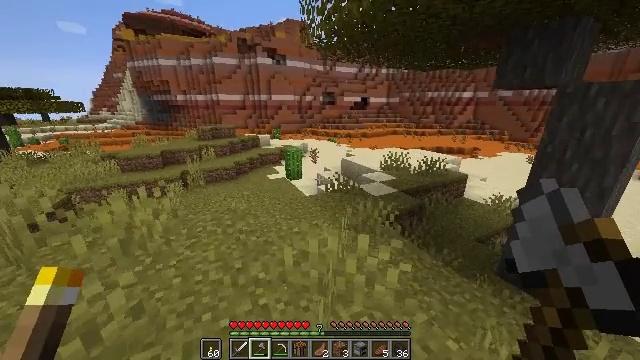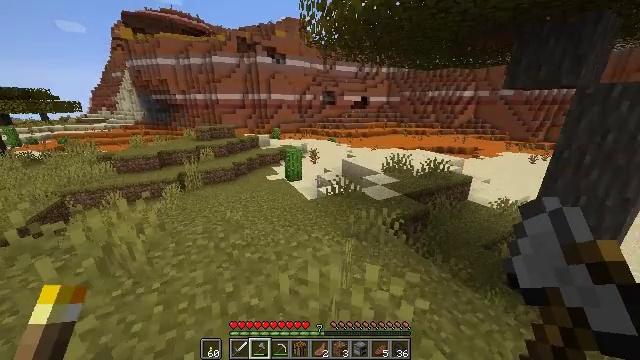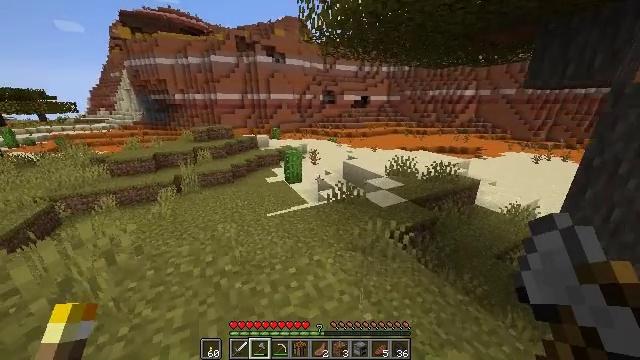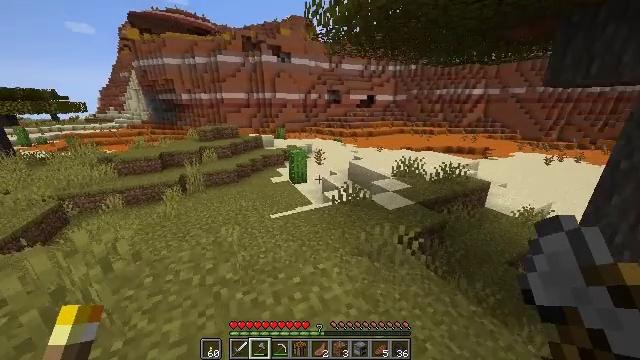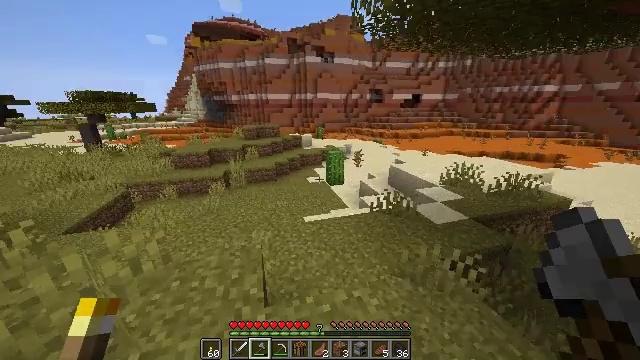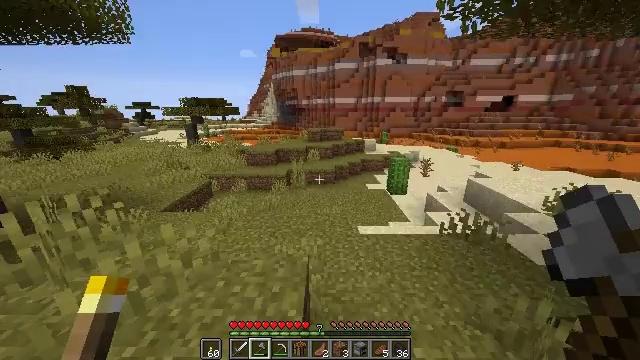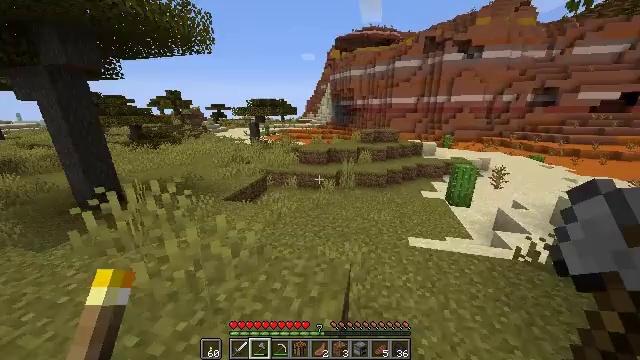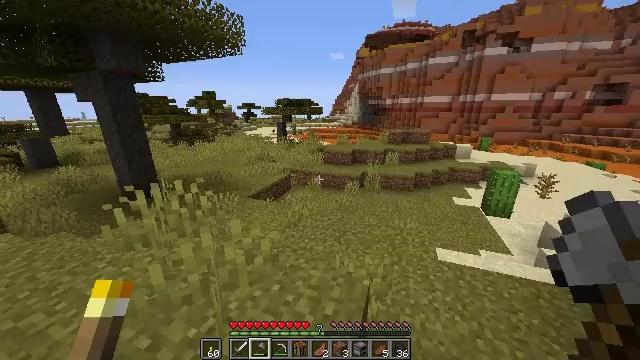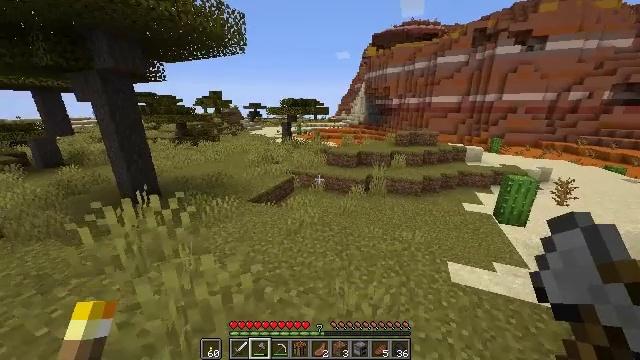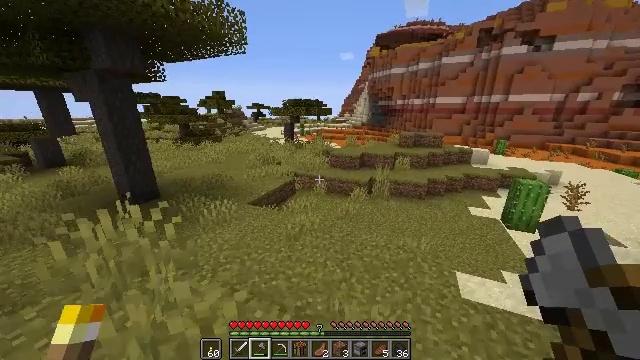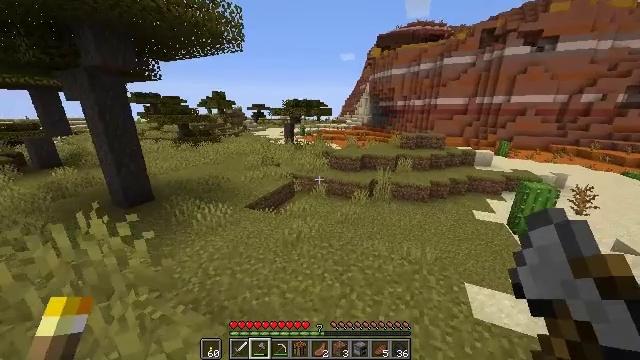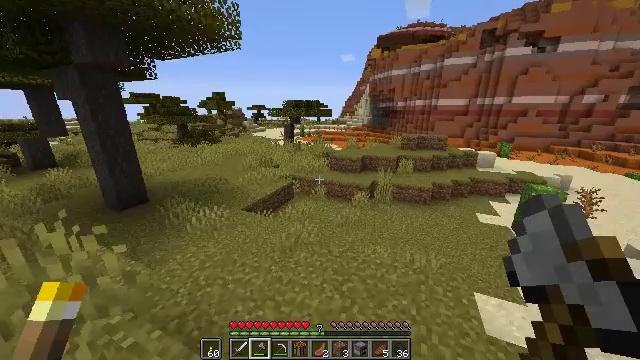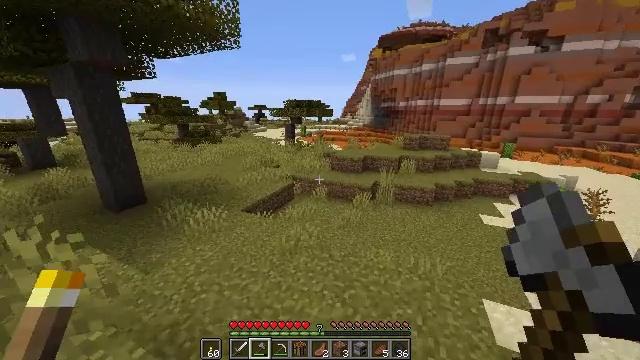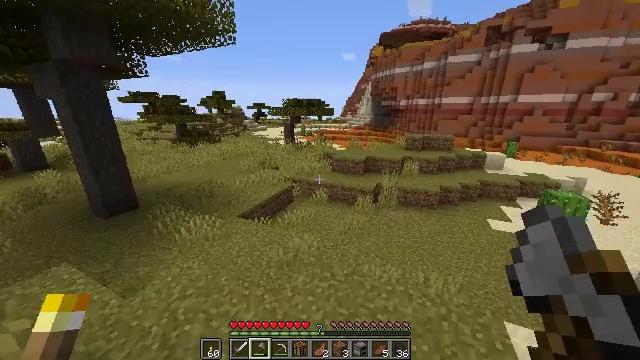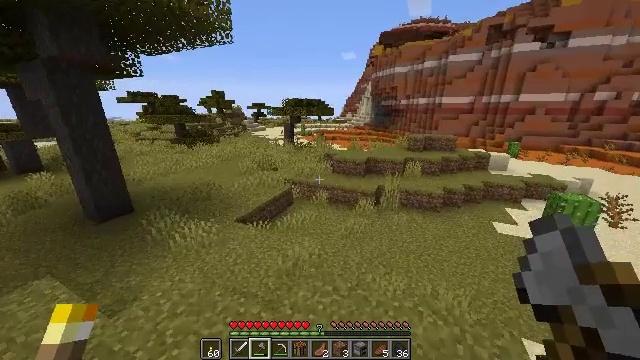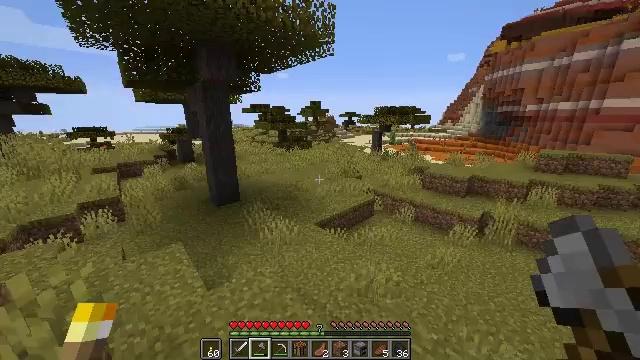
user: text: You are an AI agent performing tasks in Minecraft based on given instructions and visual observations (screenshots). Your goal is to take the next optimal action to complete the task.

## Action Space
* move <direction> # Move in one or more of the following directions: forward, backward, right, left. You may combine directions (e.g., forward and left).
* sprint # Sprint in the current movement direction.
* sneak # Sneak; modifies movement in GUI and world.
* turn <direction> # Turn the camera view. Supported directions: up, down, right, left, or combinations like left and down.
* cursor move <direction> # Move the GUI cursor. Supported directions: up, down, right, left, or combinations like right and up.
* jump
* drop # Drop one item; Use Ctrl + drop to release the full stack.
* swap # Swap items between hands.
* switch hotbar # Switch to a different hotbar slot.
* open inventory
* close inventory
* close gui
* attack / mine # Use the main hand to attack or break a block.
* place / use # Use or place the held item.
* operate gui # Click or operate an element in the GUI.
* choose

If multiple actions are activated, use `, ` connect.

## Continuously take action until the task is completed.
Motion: motion action
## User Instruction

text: Hunt a rabbit.
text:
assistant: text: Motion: move forward, sprint
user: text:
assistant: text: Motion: move forward, sprint
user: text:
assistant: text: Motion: move forward, sprint, turn left
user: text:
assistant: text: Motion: move forward, sprint, turn left
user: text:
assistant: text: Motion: move forward, sprint, turn left
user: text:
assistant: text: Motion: move forward, sprint, turn left
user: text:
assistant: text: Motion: move forward, sprint, turn left
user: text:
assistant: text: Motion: move forward, sprint, turn left
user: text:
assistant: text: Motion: move forward, sprint
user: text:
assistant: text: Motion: move forward, sprint
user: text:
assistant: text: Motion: move forward, sprint
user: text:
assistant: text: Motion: move forward, sprint
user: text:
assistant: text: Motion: move forward, sprint
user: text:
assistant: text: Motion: move forward, sprint
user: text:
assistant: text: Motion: move forward, sprint, turn left and up
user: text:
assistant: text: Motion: move forward, sprint, turn left
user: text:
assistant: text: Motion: move forward, sprint
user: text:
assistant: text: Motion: move forward, sprint
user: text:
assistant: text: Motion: move forward, sprint
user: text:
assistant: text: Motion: move forward, sprint
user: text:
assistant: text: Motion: move forward, sprint, turn left
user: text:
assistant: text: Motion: move forward, sprint, turn left
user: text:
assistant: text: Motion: move forward, sprint, turn left
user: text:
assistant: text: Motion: move forward, sprint, turn left
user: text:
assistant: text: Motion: move forward, sprint, turn left
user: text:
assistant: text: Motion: move forward, sprint, turn left and up
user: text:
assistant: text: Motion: move forward, sprint, turn left
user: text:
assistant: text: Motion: move forward, sprint
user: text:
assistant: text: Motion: move forward, sprint
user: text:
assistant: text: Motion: move forward, sprint